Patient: sex F, age 46
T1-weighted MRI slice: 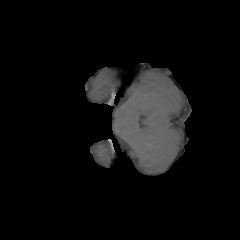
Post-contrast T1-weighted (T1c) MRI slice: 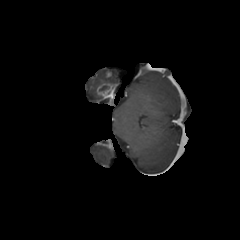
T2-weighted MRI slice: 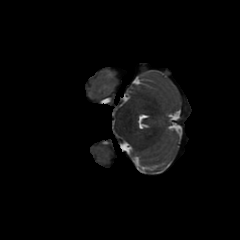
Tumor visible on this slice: yes
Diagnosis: Glioblastoma, IDH-wildtype
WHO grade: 4